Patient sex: M
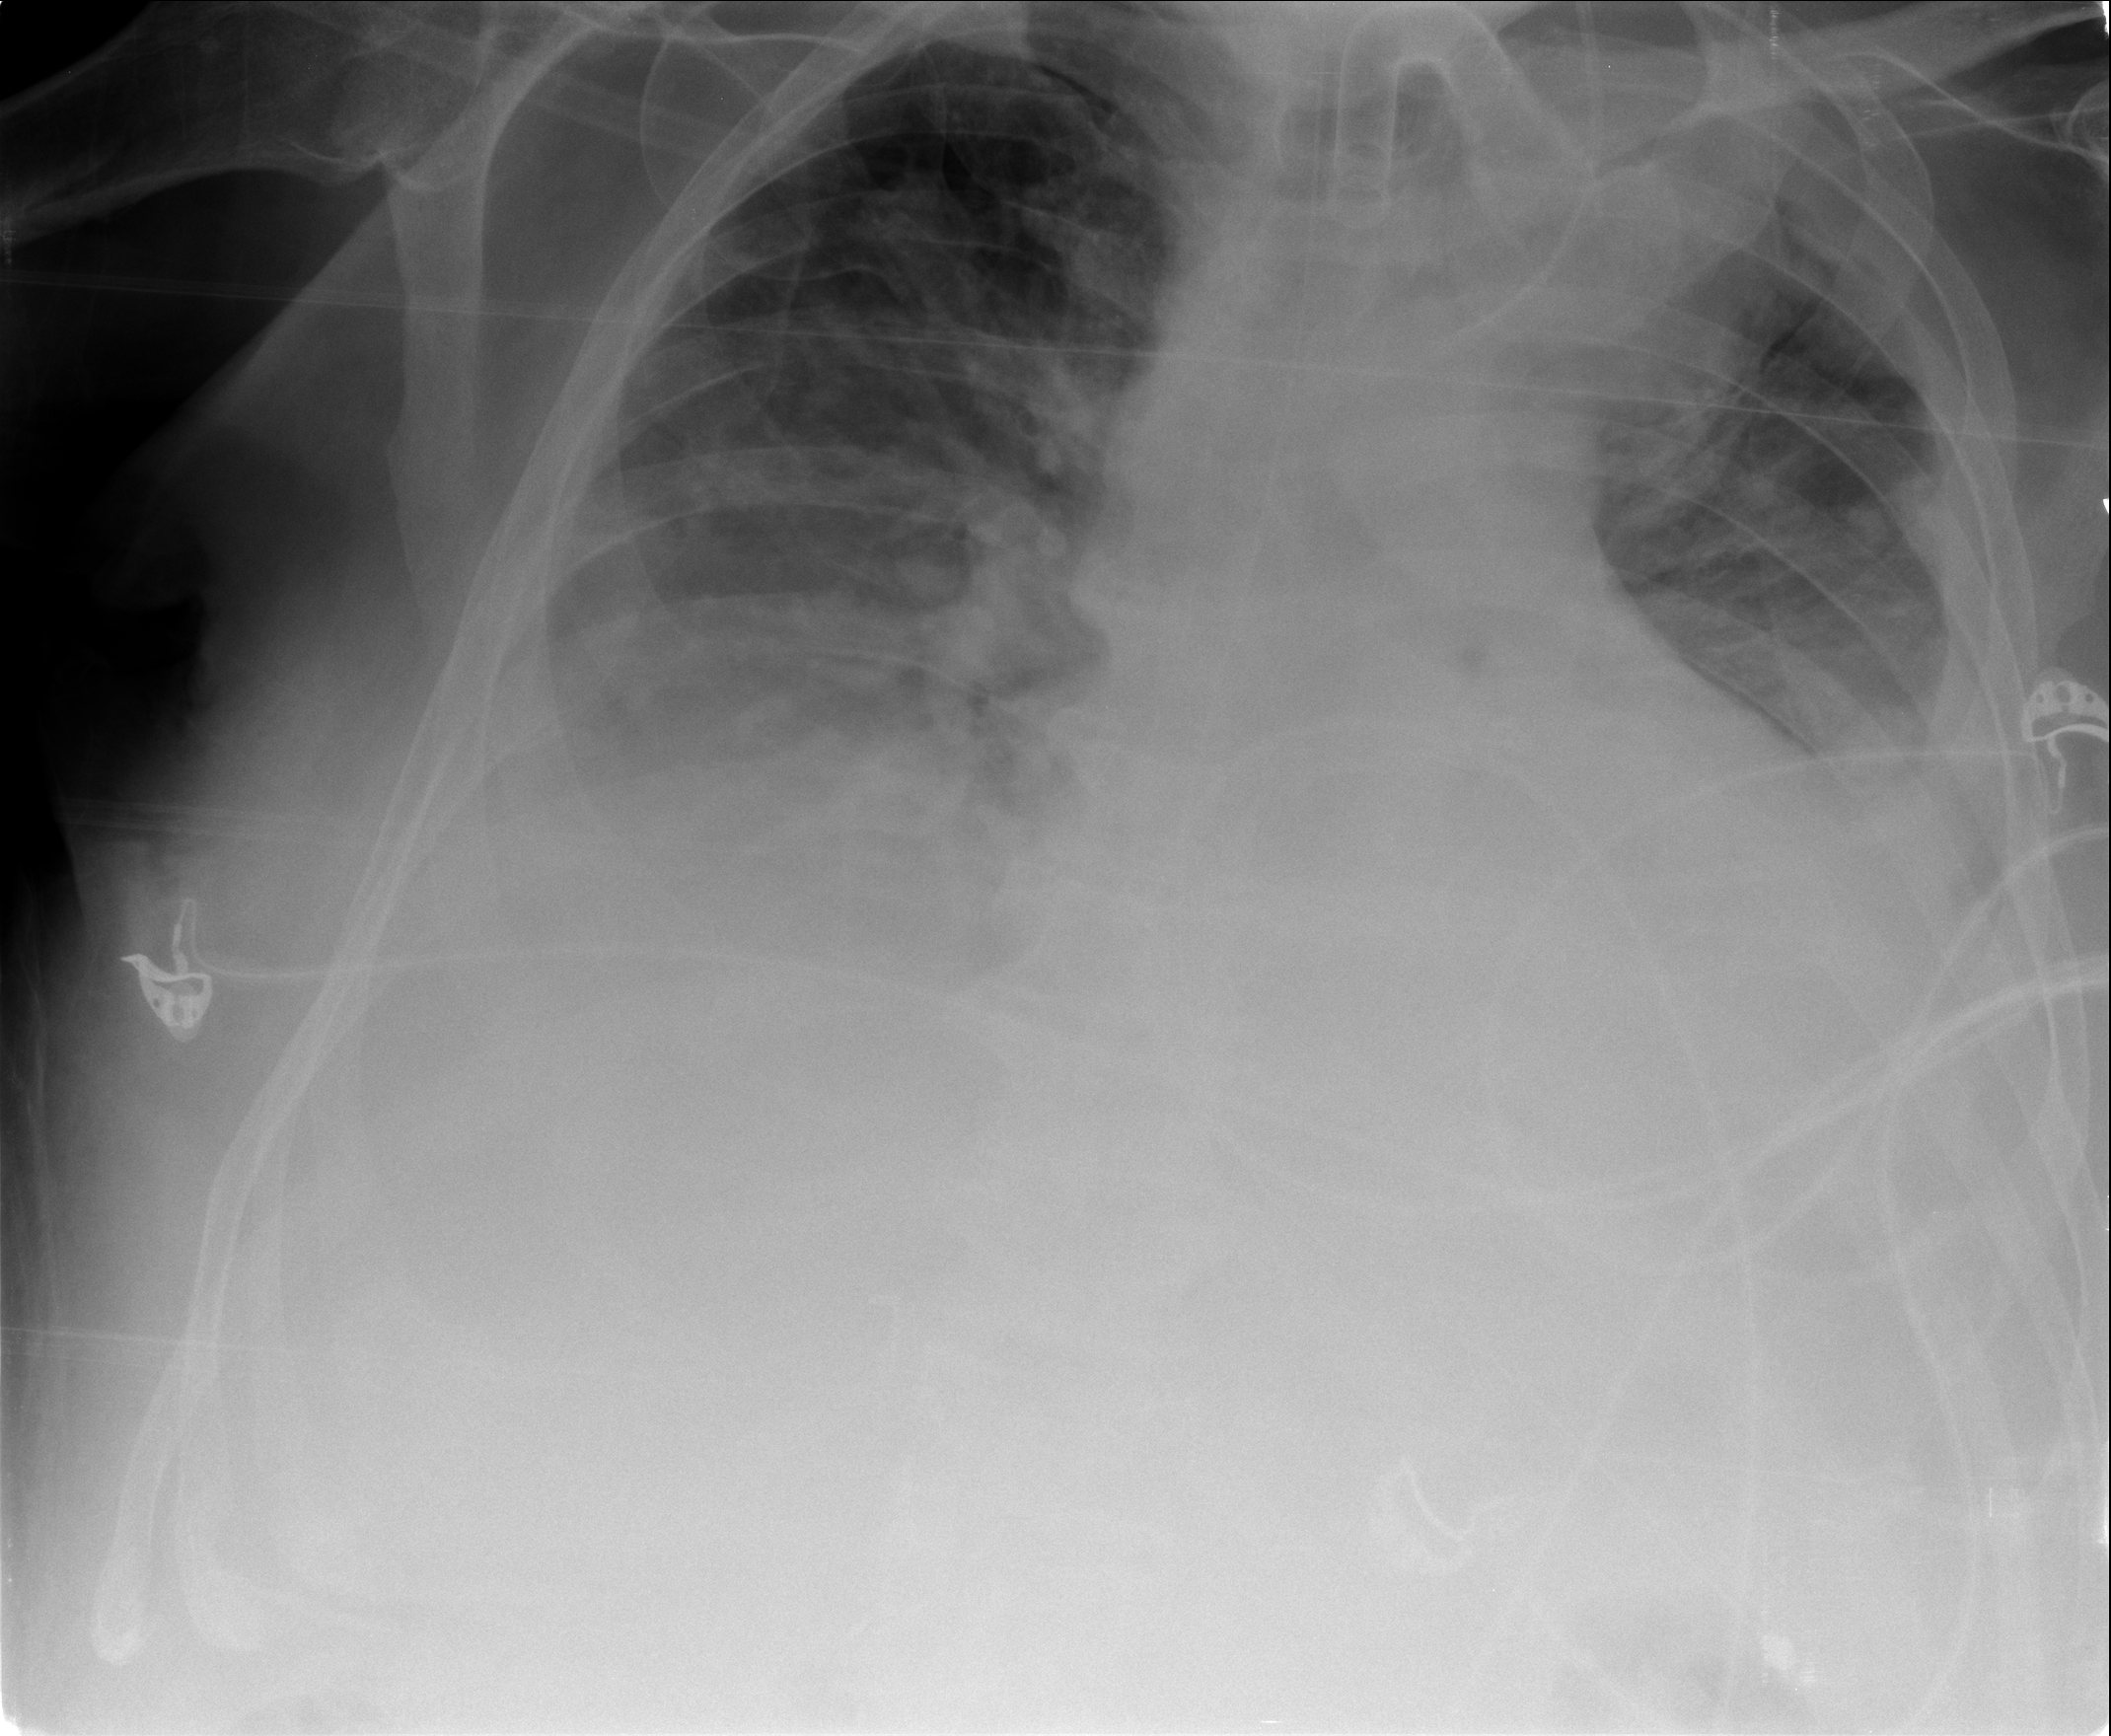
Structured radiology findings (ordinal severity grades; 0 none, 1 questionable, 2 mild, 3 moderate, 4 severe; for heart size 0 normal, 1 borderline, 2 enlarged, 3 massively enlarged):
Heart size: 2
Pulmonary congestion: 3
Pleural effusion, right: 3
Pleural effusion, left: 3
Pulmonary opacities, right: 3
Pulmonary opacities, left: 2
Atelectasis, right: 2
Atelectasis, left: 3